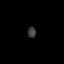
Tissue: prostate
Cell type: Fibroblasts
Senescence score: 0.8415
Nuclear area (px): 93
Mean DAPI intensity: 57.505